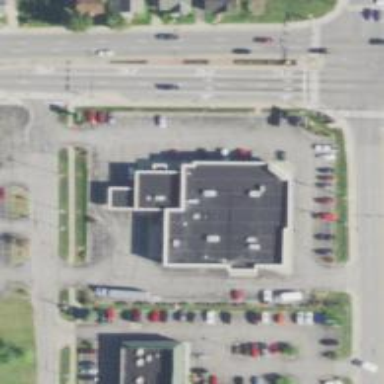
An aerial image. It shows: Pharmacy providing healthcare services.